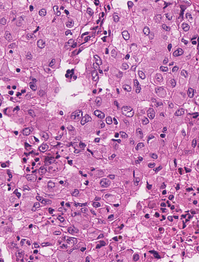
Tumor epithelial tissue: yes
Tumor-associated stroma tissue: no
Normal tissue: no